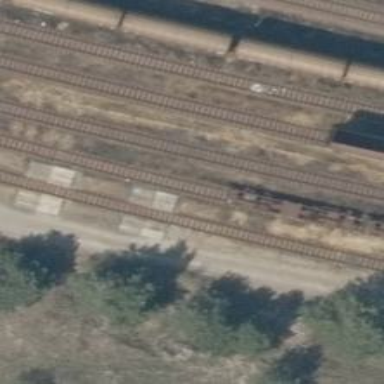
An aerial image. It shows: Railway yard.